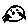
Label: cat